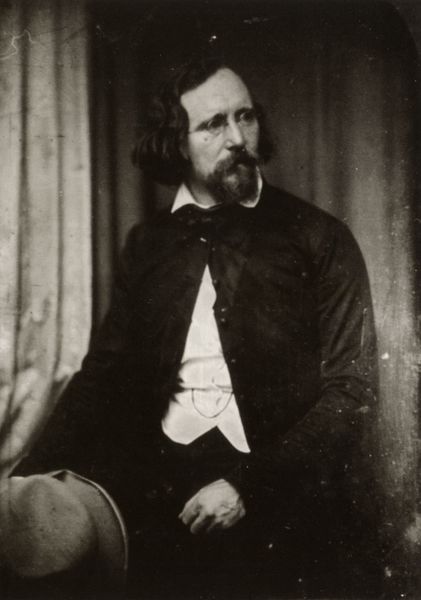
Titel: Jacob Venedy, Abgeordneter von Hamburg in der Frankfurter Nationalversammlung, 1848
Künstler: Hermann Biow
Standort: Hamburg
Institution: Museum für Kunst und Gewerbe
Schlagwörter: hand, mann, schatten, weiß, sitzen, frisur, grau, haar, hintergrund, hut, licht, mund, nase, schwarz, stirn, zimmer, blick, rock, anzug, bart, hemd, jacke, jung, arme, augen, falten, kragen, bildnis, herr, portrait, porträt, vorhang, haare, lange haare, knopf, schräg, kette, atelier, uhr, bauch, knie, knöpfe, jackett, weste, foto, fotografie, photographie, künstler, schwarzweiß, brille, spitzbart, photo, flecken, uhrenkette, uhrkette, augengläser, halbprofil, adern, taschenuhr, uhrband, aufnahme, venen, bruille